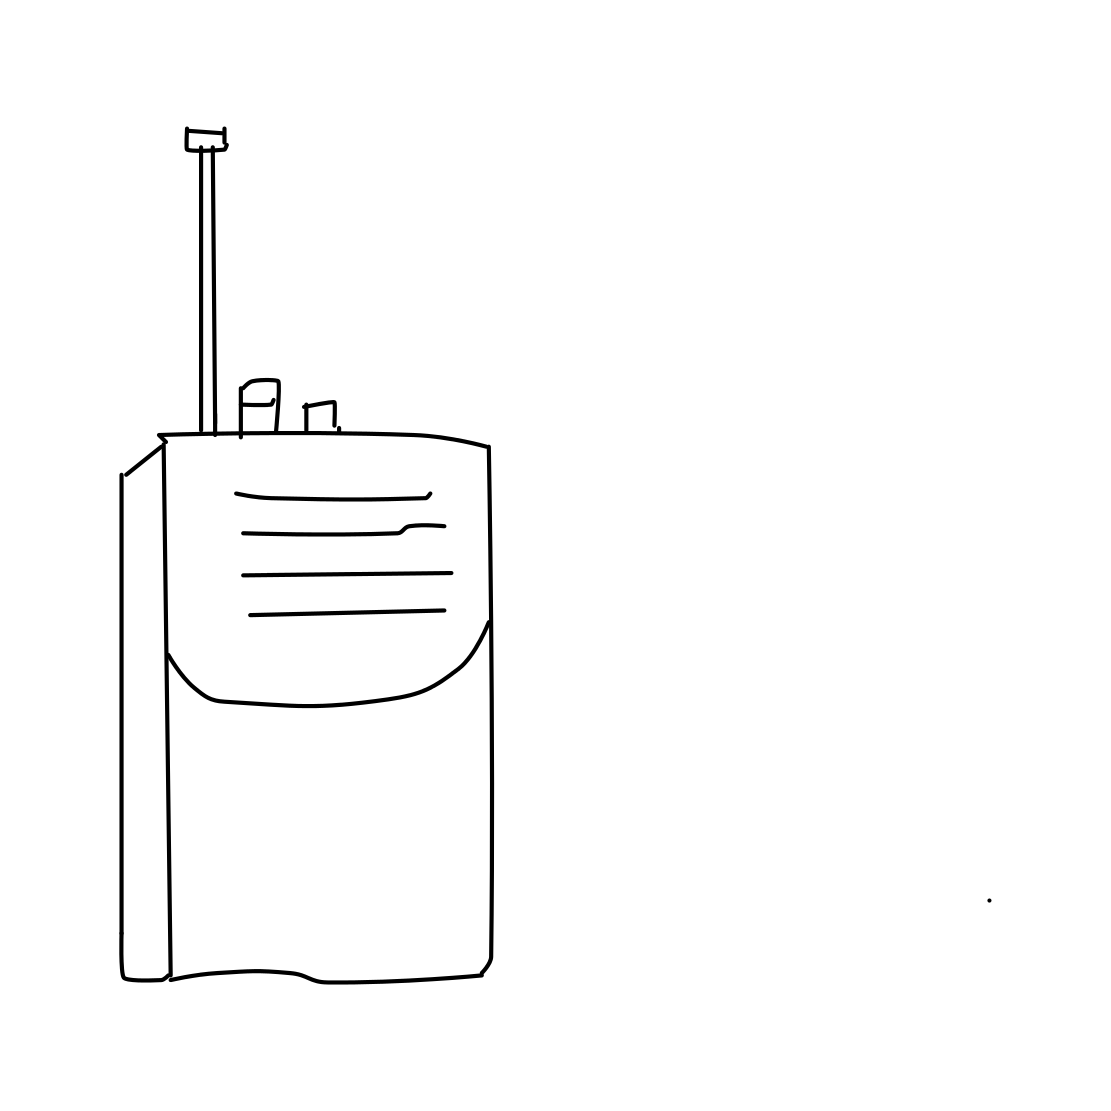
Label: walkie talkie